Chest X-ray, AP view. Patient: 52 years old, sex F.
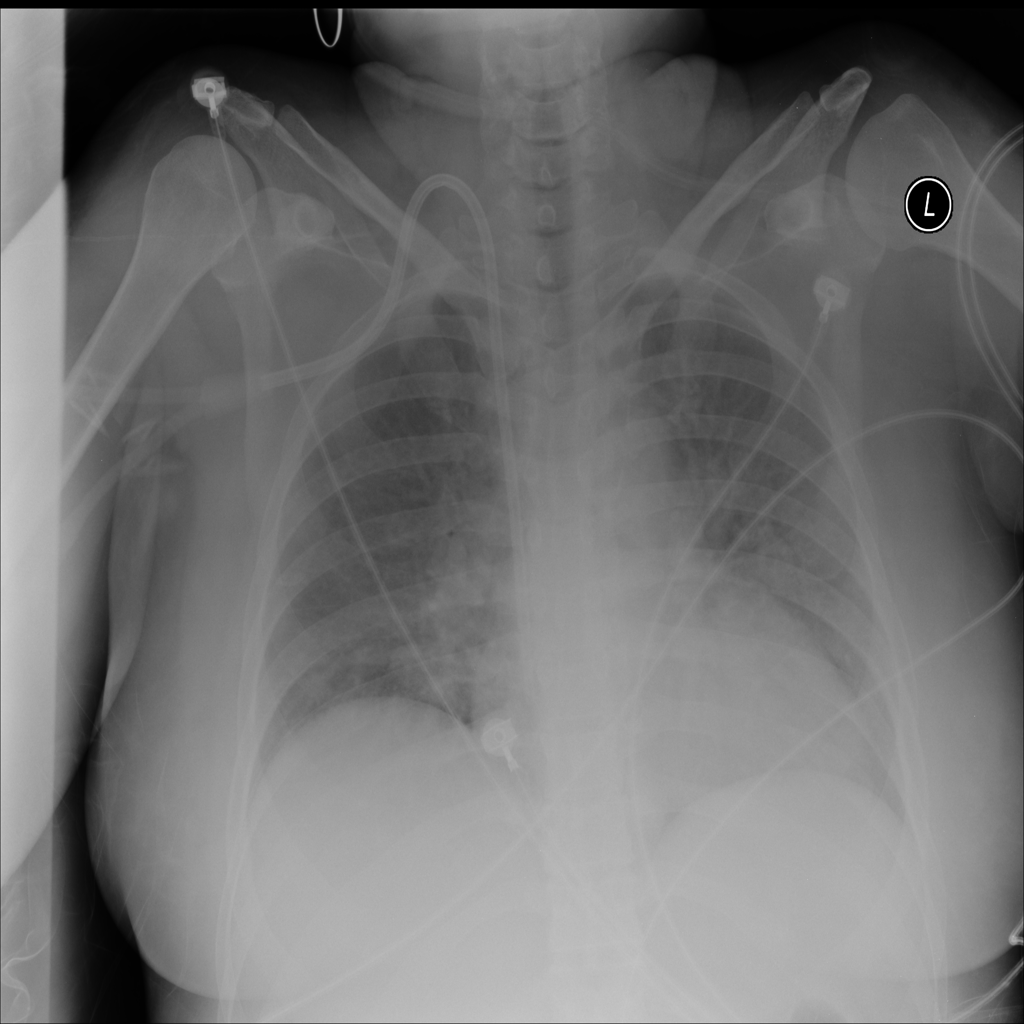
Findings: No Finding